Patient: sex F, age 62
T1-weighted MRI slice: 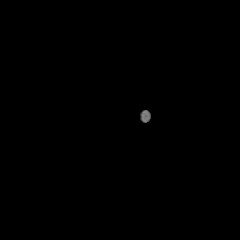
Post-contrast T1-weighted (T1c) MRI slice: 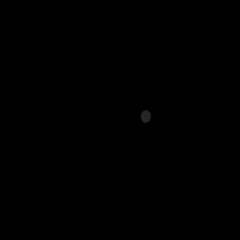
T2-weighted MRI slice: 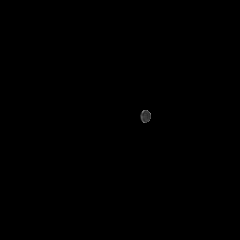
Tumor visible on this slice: no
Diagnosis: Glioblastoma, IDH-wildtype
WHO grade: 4